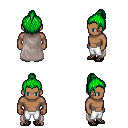
a pixel art fantasy rpg character, male body template, human, dark skin, gray cape, white pants, green short topknot hairstyle, ghillies, four views (front, back, left, right), 2x2 character sprite sheet, small pixel art, hard edges, no anti-aliasing